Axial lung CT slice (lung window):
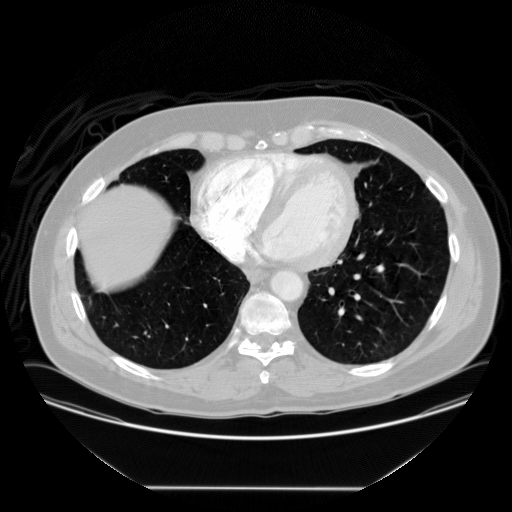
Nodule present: no